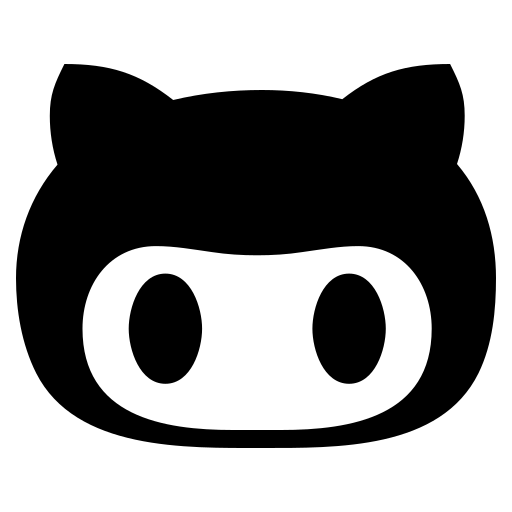
Tags: icon, FontAwesome, fa-icon, brand, github, alt